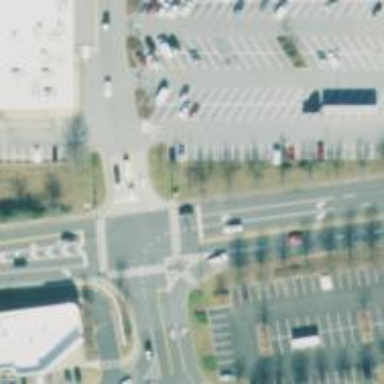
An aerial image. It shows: Marked crossing on the road.